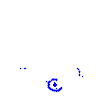
Particle: kaon